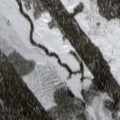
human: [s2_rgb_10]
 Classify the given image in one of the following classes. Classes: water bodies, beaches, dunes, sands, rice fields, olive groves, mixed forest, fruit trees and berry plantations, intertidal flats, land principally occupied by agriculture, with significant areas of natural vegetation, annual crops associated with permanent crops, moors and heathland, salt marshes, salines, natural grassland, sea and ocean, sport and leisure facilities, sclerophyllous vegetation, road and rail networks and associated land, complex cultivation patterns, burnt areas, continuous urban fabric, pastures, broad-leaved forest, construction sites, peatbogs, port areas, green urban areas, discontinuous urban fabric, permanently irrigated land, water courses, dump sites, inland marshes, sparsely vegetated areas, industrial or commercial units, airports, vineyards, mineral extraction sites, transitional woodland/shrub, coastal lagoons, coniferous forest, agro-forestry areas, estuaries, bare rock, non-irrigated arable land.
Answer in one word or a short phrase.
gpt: coniferous forest, transitional woodland/shrub, peatbogs